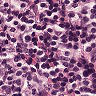
Metastatic tissue present: no